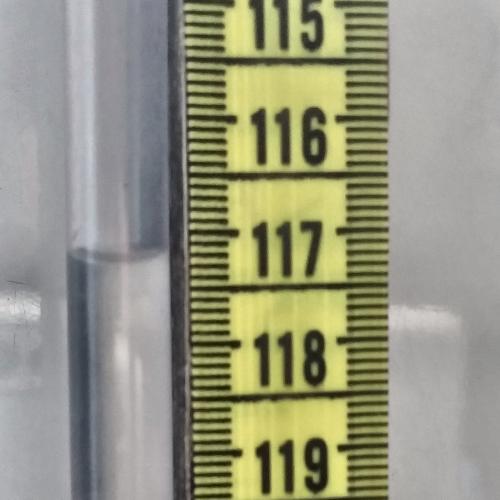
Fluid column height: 117.2 cm